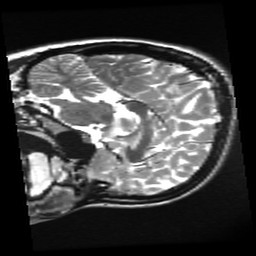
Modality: T2w
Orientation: sagittal
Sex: female
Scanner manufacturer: ge
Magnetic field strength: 3 T
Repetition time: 5 s
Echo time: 0.1015 s